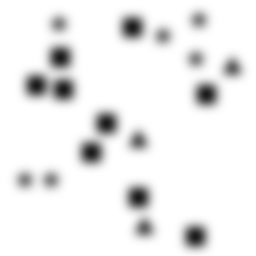
Squares: 9
Triangles: 3
Stars: 6
Total shapes: 18